Question:
I am a new learner in java, and I cannot figure out this error. I've already created a class outside the Main class, why can't I creat a object in Fraction?
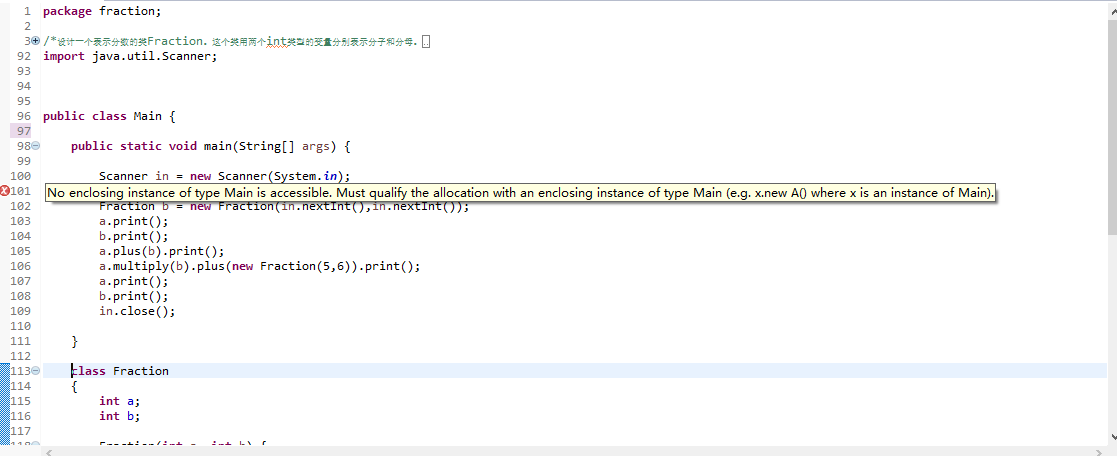
Answer: Fraction is defined as inner non-static class inside Main class. Hence to instantiate an object of Fraction you would first need to define an object of Main. And using that define an object of Fraction.
e.g.
'''
Main m = new Main();
Fraction a = m.new Fraction(in.nextInt(), in.nextInt());
'''
Or the other option you have is to define Fraction class as static.
e.g.
'''
static class Fraction {
... and you class definition...
}
'''
The right option depends on your usage entirely. But as per the sample you pasted option #2 defining the class as static would suit you more.